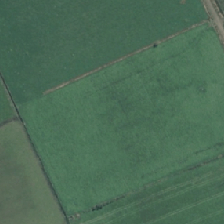
Land cover: herbaceous_freshwater_vege